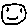
Label: smiley face